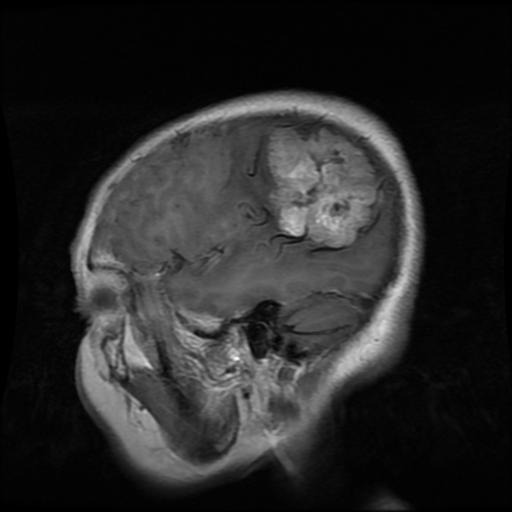
Label: meningioma